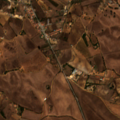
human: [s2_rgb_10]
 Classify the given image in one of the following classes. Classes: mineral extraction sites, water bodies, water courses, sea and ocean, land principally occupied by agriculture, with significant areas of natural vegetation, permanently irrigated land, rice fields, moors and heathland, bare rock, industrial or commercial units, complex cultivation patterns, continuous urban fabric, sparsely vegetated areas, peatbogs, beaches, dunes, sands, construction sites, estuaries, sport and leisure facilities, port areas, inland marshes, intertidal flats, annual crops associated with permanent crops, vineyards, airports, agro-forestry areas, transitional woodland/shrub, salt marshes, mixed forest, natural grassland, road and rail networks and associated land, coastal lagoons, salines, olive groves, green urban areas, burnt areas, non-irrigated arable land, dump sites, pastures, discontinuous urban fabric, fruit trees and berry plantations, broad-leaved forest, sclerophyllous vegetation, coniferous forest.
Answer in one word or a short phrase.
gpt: discontinuous urban fabric, non-irrigated arable land, complex cultivation patterns